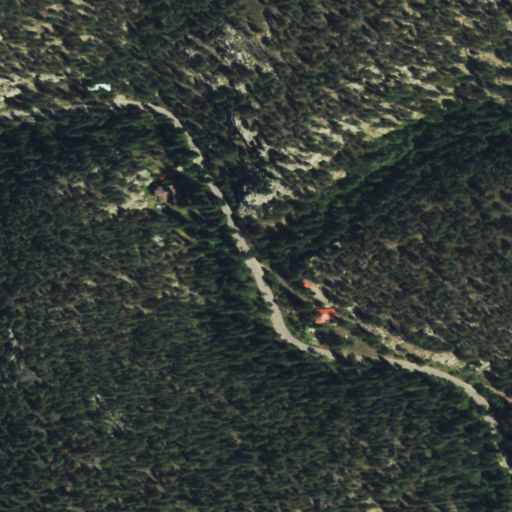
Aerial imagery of valley in Colorado named Gooseberry Gulch containing evergreen forest, deciduous forest, and open development